Field crop: maize
Growth stage: 2
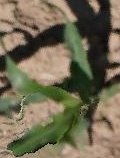
Species: maize